Question: I'm doing a responsive background video. I have this code.
'''
<video id="bgvideo" />
function scaleVideo() {
var windowHeight = $(window).height();
var windowWidth = $(window).width();
var videoNativeWidth = $('video#bgvideo')[0].videoWidth;
var videoNativeHeight = $('video#bgvideo')[0].videoHeight;
var heightScaleFactor = windowHeight / videoNativeHeight;
var widthScaleFactor = windowWidth / videoNativeWidth;
if (widthScaleFactor >= heightScaleFactor) {
var scale = widthScaleFactor;
} else {
var scale = heightScaleFactor;
}
var scaledVideoHeight = videoNativeHeight * scale;
var scaledVideoWidth = videoNativeWidth * scale;
$('video#bgvideo').height(scaledVideoHeight);
$('video#bgvideo').width(scaledVideoWidth);
}
'''
I'm using grunt to compile my code and etc.
Jshint of grunt is saying I'm using "scale" out of scope and I cant understand why.
Any suggests ?

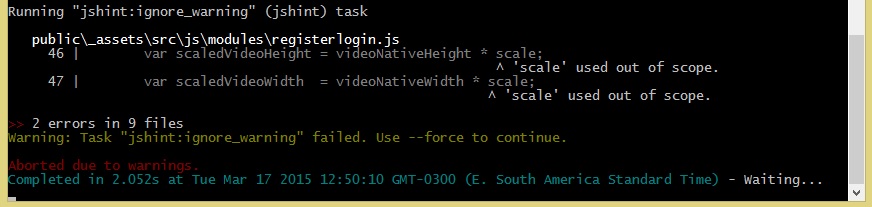
Answer: Try this instead:
'''
function scaleVideo() {
var scale; //this is the change
var windowHeight = $(window).height();
var windowWidth = $(window).width();
var videoNativeWidth = $('video#bgvideo')[0].videoWidth;
var videoNativeHeight = $('video#bgvideo')[0].videoHeight;
var heightScaleFactor = windowHeight / videoNativeHeight;
var widthScaleFactor = windowWidth / videoNativeWidth;
if (widthScaleFactor >= heightScaleFactor) {
scale = widthScaleFactor; //simply modify the value here
} else {
scale = heightScaleFactor;
}
var scaledVideoHeight = videoNativeHeight * scale;
var scaledVideoWidth = videoNativeWidth * scale;
$('video#bgvideo').height(scaledVideoHeight);
$('video#bgvideo').width(scaledVideoWidth);
}
'''